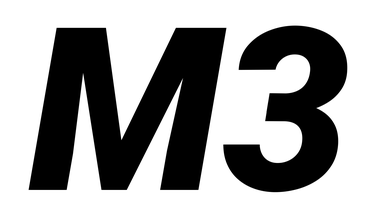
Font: Roboto-Italic_Black_Italic